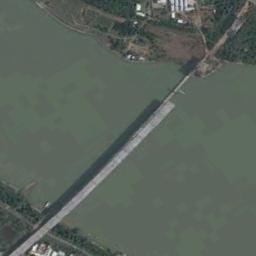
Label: bridge